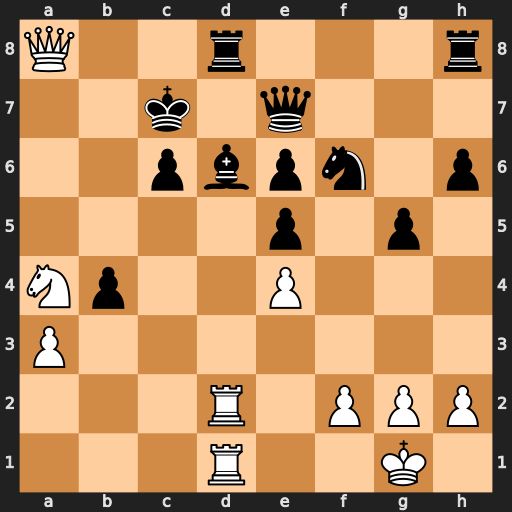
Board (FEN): Q2r3r/2k1q3/2pbpn1p/4p1p1/Np2P3/P7/3R1PPP/3R2K1
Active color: w
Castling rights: -
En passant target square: -
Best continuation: Qa7+ Kc8 Nb6#